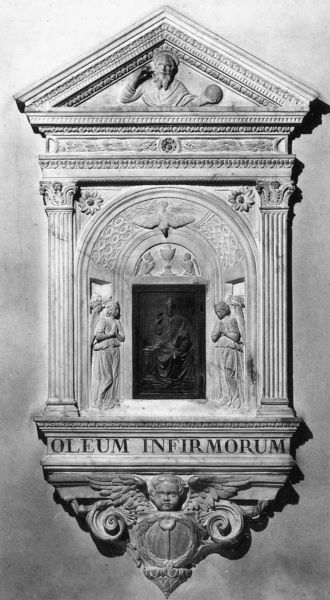
Titel: Sakramentstabernakel
Künstler: Bernardo Rosselino
Standort: Florenz, S. Egidio (EU - I - Toskana)
Schlagwörter: gott, vogel, menschen, ausschnitt, fenster, frau, grau, marmor, schwarz, säulen, dach, architektur, geschichte, rahmen, stein, taube, engel, relief, giebel, rundbogen, plastik, foto, religion, tauben, schwarzweiß, beten, ostern, maria, christentum, grabmal, grabmahl, epitaph, grsu, kreuzweg, ängel, oleum, infirmorum, brcher, kreutweg